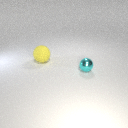
large yellow rubber sphere behind small cyan metal sphere